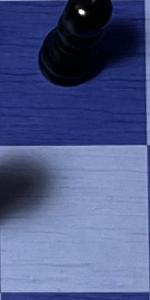
Label: Empty